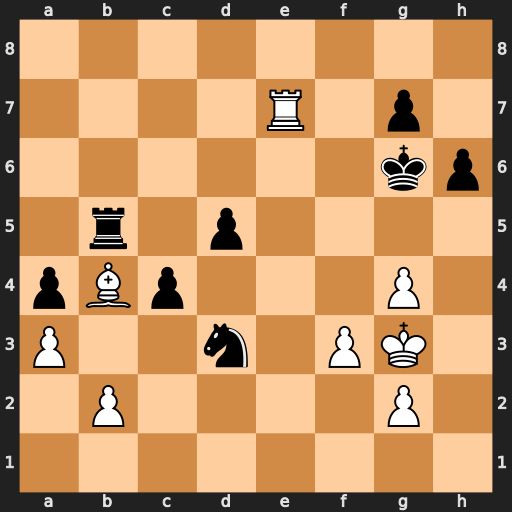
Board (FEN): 8/4R1p1/6kp/1r1p4/pBp3P1/P2n1PK1/1P4P1/8
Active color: w
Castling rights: -
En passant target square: -
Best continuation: Bc3 d4 Bxd4